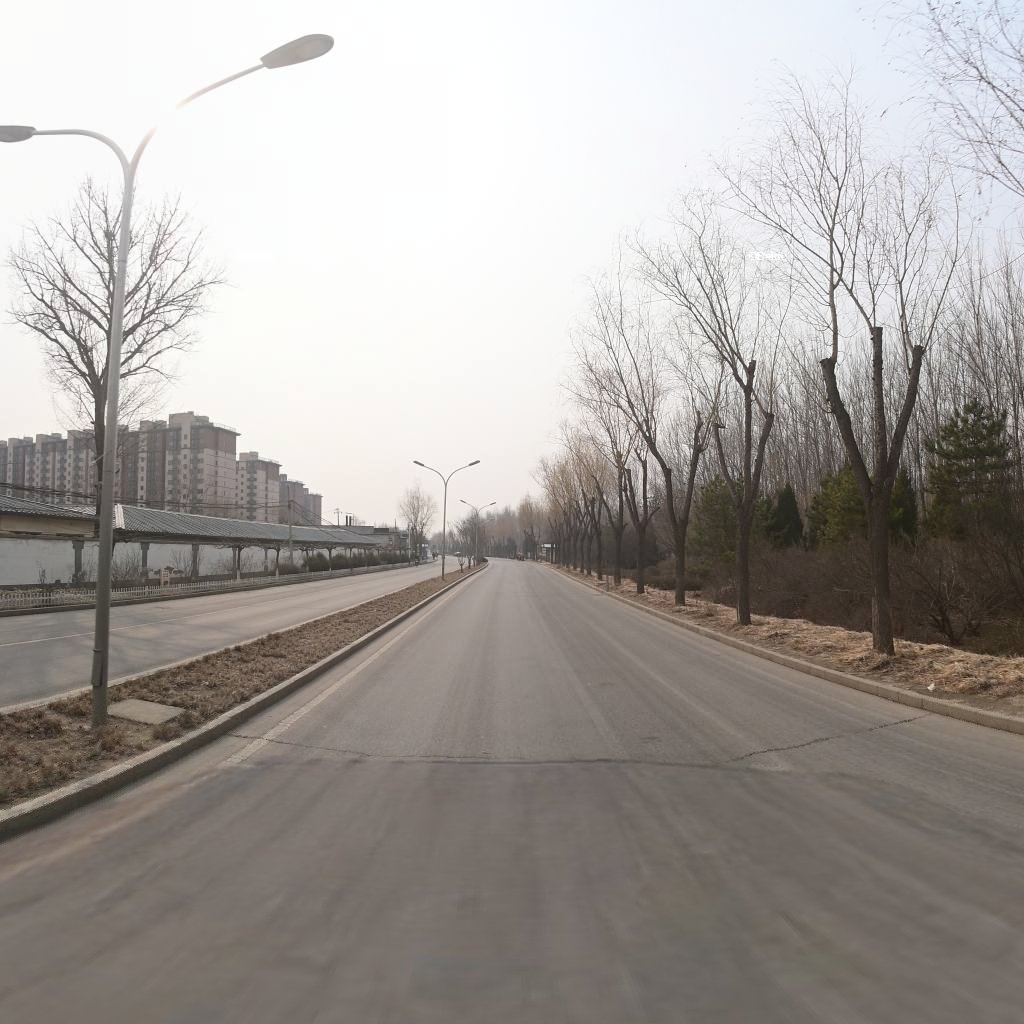
Region: Haidian
Road damage annotations: transverse crack, transverse crack